Question: I created simple login page but I got problem with getting logged in user ID
'''
public partial class LoginwithEncryption : System.Web.UI.Page
{
protected void btnSubmit_Click(object sender, EventArgs e)
{
SqlConnection con = new SqlConnection(ConfigurationManager.ConnectionStrings["conStr"].ConnectionString);
con.Open();
SqlCommand cmd = new SqlCommand(
"select * from dbo.UserInfo where Login =@Login and Password=@Password", con);
cmd.Parameters.AddWithValue("@Login", txtUserName.Text);
cmd.Parameters.AddWithValue("@Password", txtPWD.Text);
SqlDataAdapter da = new SqlDataAdapter(cmd);
DataTable dt = new DataTable();
da.Fill(dt);
if (dt.Rows.Count > 0)
{
Response.Redirect("StartPage.aspx");
}
else
{
ClientScript.RegisterStartupScript(Page.GetType(), "validation",
"<script language='javascript'>alert('Invalid UserName and Password')</script>");
}
}
}
'''
How can I get ID of user after login (im able to login) ? I tried few methods but it wont work ;(
My database:

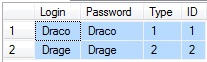
Answer: You could store the username in a 'Session' variable. For example:
'''
if (dt.Rows.Count > 0)
{
//Store username in session
Session["UserName"] = txtUserName.Text;
Response.Redirect("StartPage.aspx");
}
'''
You can then retrieve it on following pages like:
'''
if (Session["UserName"] != null)
{
Literal1.Text = (string)Session["UserName"];
}
'''